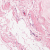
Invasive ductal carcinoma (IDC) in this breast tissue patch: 0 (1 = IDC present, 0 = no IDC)